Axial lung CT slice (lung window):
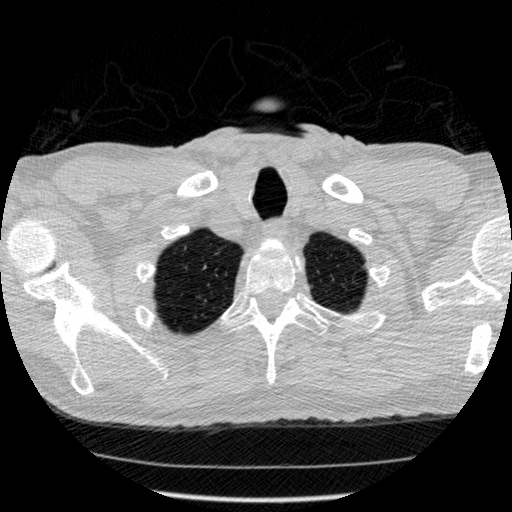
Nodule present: no